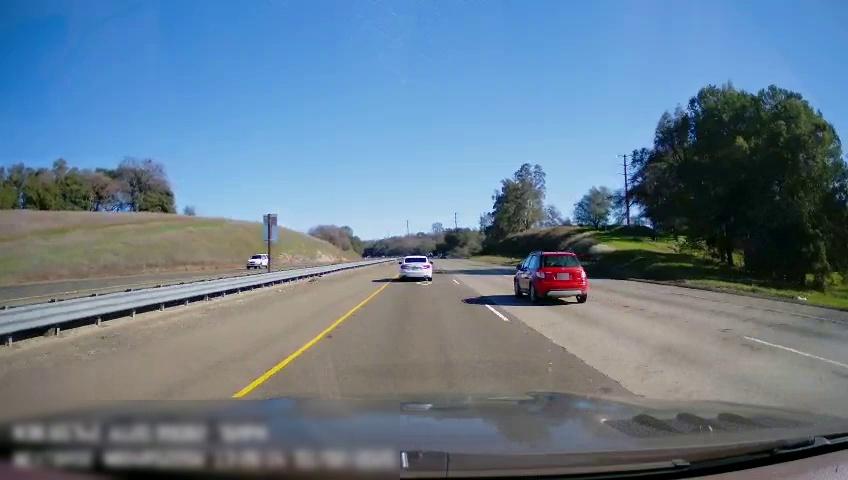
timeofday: Day
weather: Sunny
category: Drivable Space
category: Drivable Space
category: Vehicles | Car
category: Vehicles | Car
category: Vehicles | SUV
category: Lanes | Current Lane
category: Lanes | Current Lane
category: Lanes | Alternate Lane